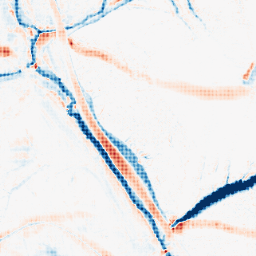
Category: morphological
Decomposition family: morphological_ellipse
Decomposition parameters: operation: average
width: 20
height: 10
Upsampling method: sinc_hamming
Upsampling parameters: scale: 8
kernel_size: 8
Upsampling scale: 8